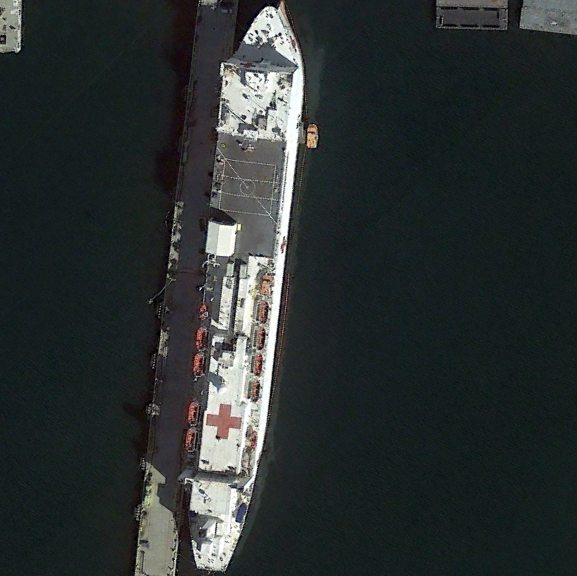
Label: civil